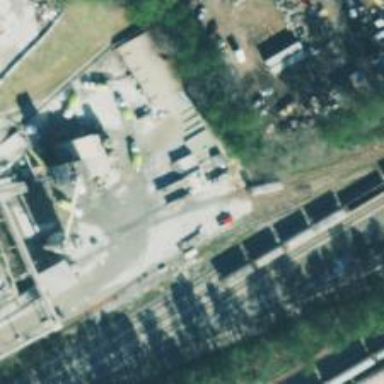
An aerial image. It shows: Rail spur service.